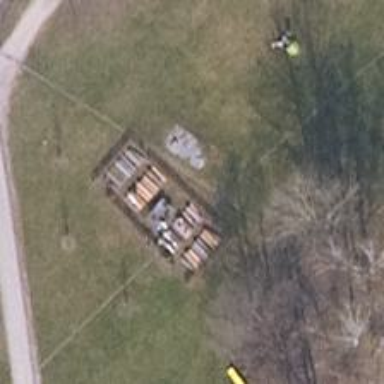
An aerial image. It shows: Barbecue facility.